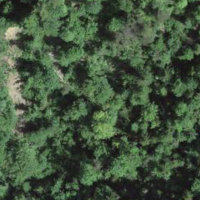
EUNIS habitat code: 44
Species observed at this site:
Asplenium ruta-muraria